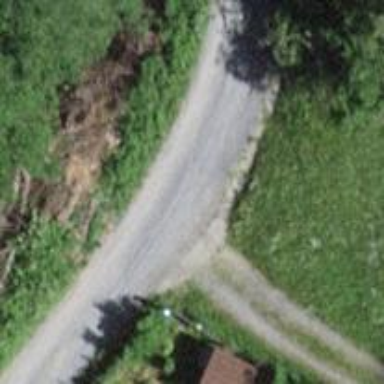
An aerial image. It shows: Well-maintained track road with grade 1 tracktype.